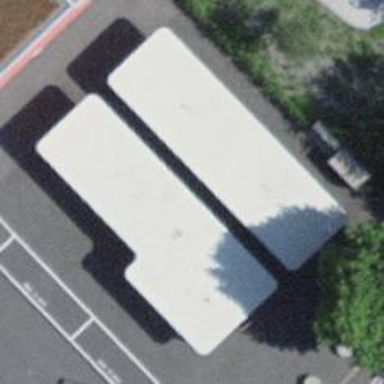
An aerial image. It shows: Bicycle parking area.